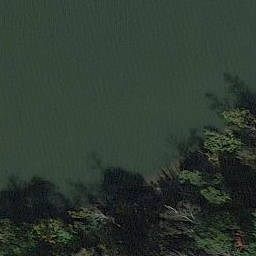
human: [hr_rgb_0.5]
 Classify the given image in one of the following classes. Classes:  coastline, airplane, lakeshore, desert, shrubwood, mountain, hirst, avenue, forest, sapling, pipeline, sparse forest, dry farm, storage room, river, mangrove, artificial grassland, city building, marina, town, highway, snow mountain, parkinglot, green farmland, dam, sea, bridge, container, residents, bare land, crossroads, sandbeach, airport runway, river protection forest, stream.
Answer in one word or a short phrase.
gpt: river protection forest